The image is a wavelet scalogram (time versus scale/frequency) of a rolling-element bearing's vibration signal. Determine the bearing's health state. Answer with exactly one of: normal, inner_race, outer_race, ball.
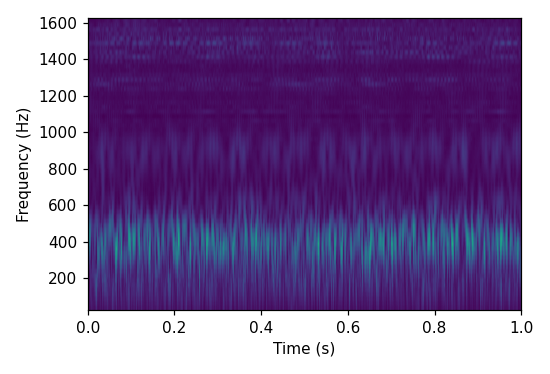
Answer: ball